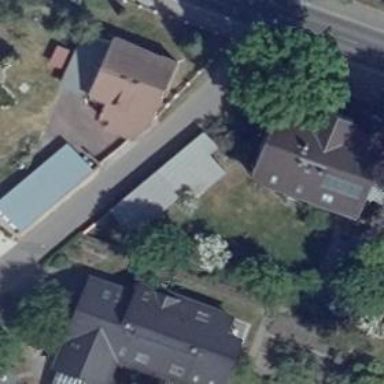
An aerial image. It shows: Detached building.